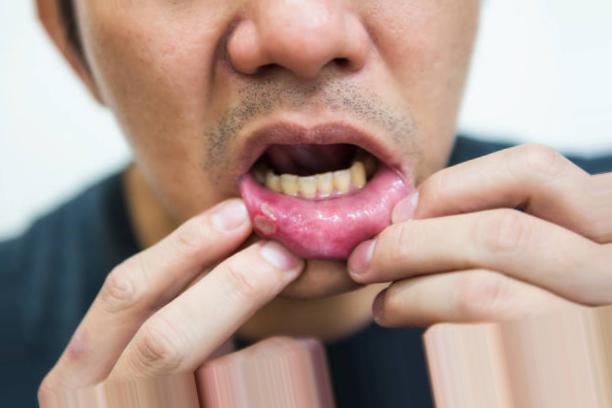
Condition: Mouth Ulcer